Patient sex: M
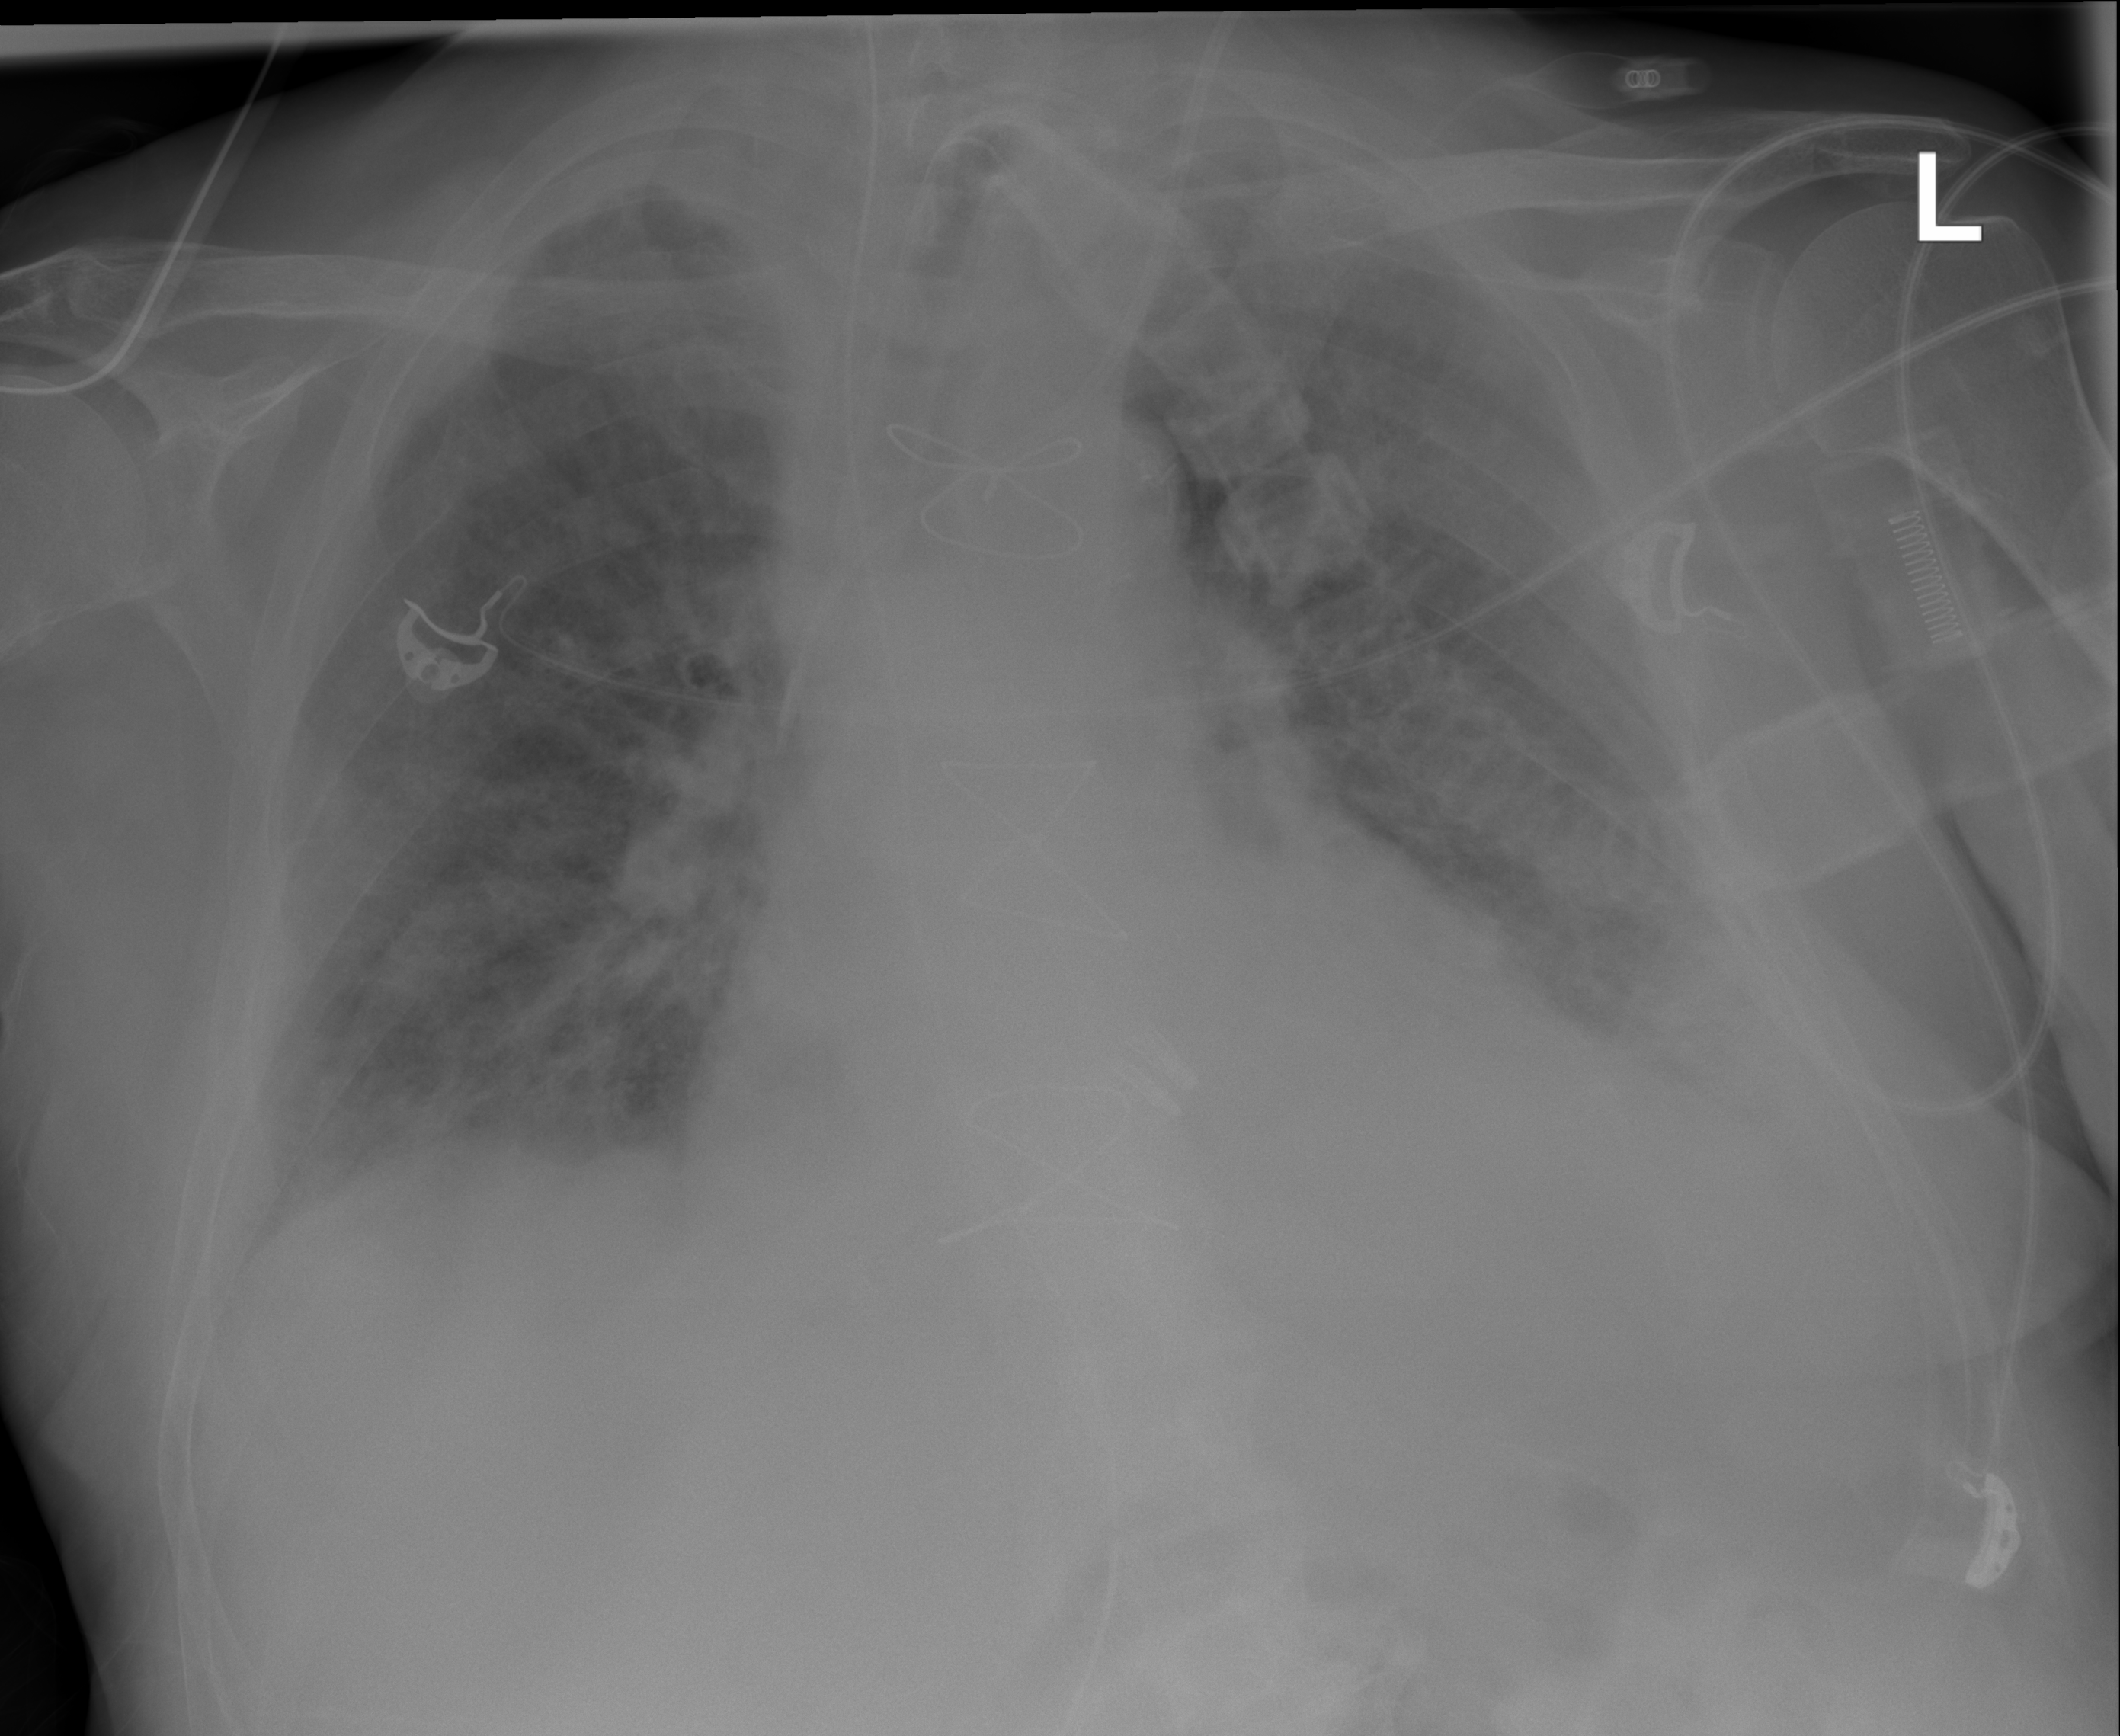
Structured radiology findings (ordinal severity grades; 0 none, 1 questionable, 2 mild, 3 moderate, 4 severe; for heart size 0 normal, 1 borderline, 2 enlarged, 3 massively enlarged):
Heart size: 2
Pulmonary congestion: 3
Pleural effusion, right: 2
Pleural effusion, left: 2
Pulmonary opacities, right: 3
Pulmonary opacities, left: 3
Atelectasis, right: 3
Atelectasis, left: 3